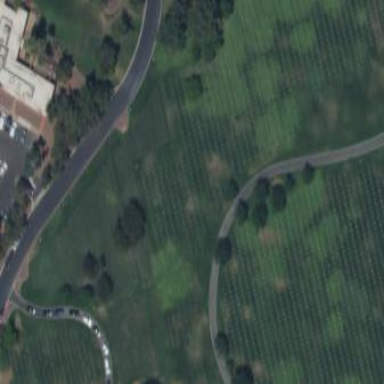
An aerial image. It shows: Graveyard.